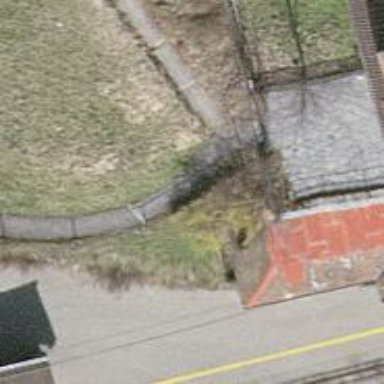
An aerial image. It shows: Set of steps on the road.